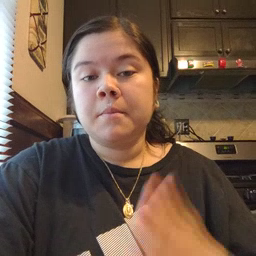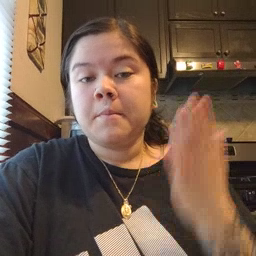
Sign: feet